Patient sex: M
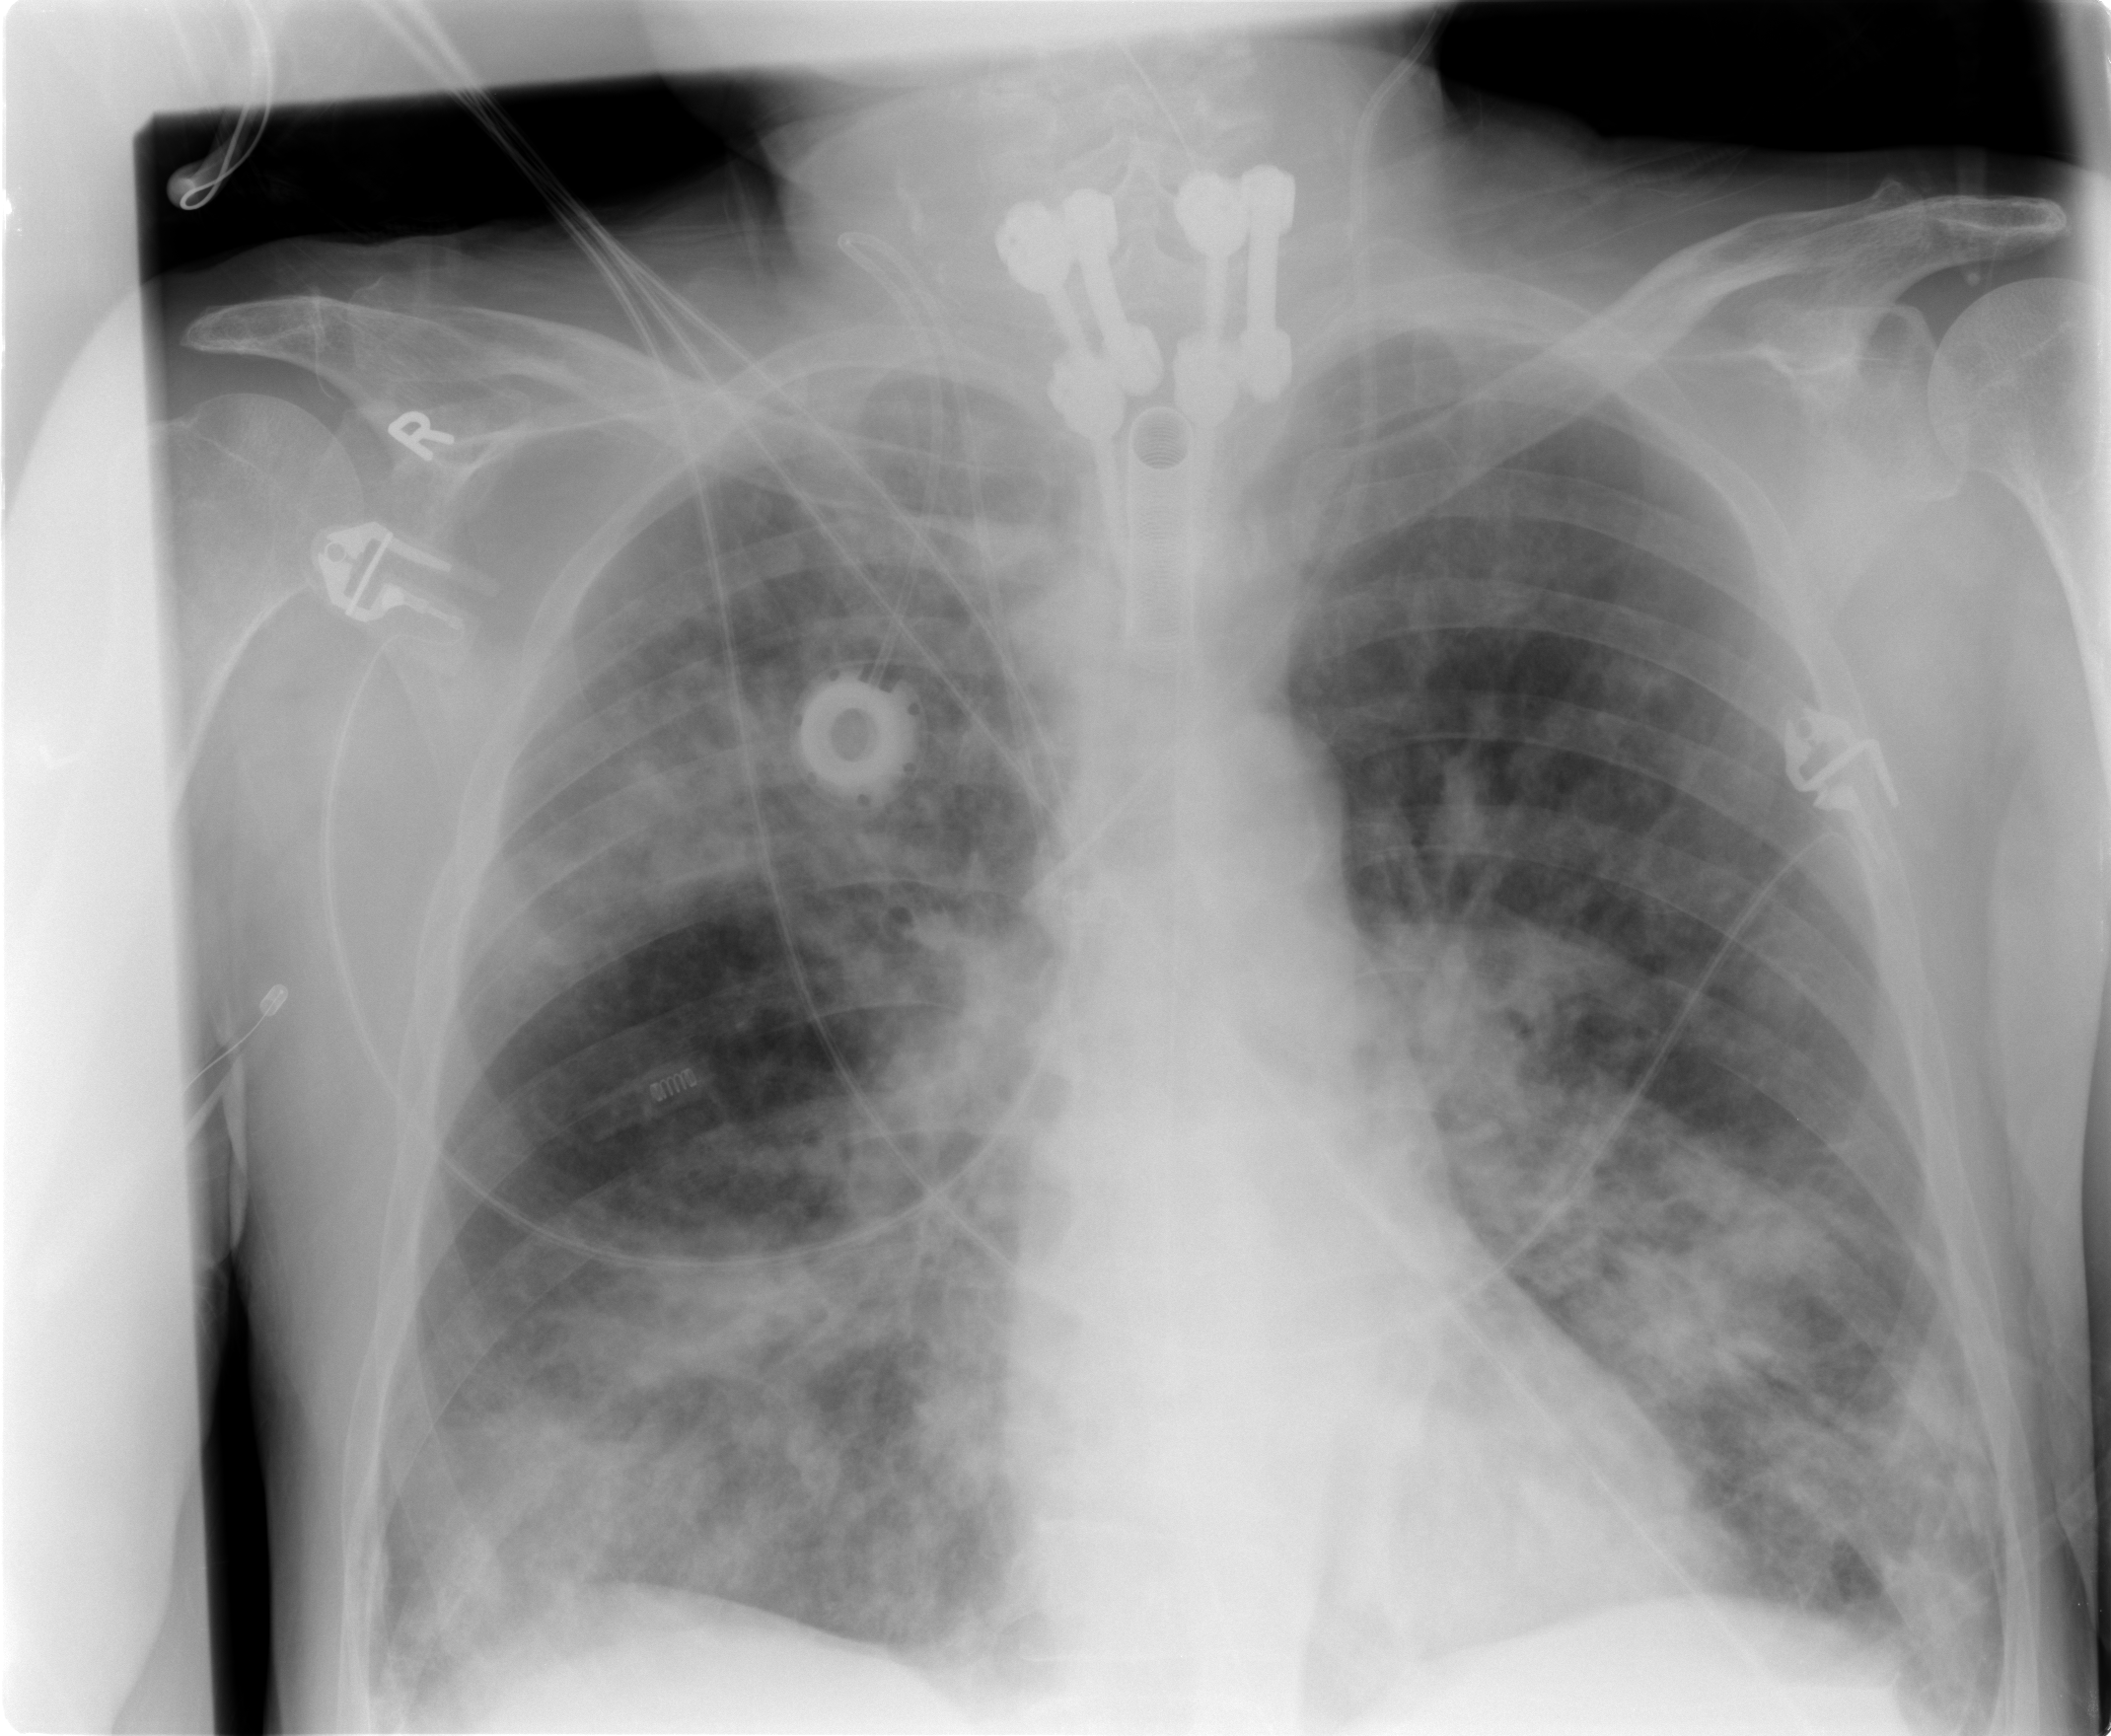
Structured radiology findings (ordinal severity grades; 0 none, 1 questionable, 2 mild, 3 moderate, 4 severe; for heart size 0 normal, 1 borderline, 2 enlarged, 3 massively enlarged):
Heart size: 0
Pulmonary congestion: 2
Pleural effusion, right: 0
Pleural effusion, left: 0
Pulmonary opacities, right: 3
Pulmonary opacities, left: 3
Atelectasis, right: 3
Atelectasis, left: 2